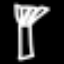
Label: fork